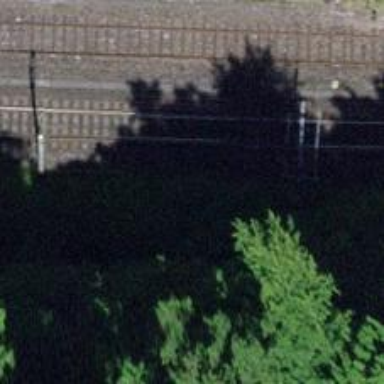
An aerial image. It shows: Railway track with contact line for electrification.